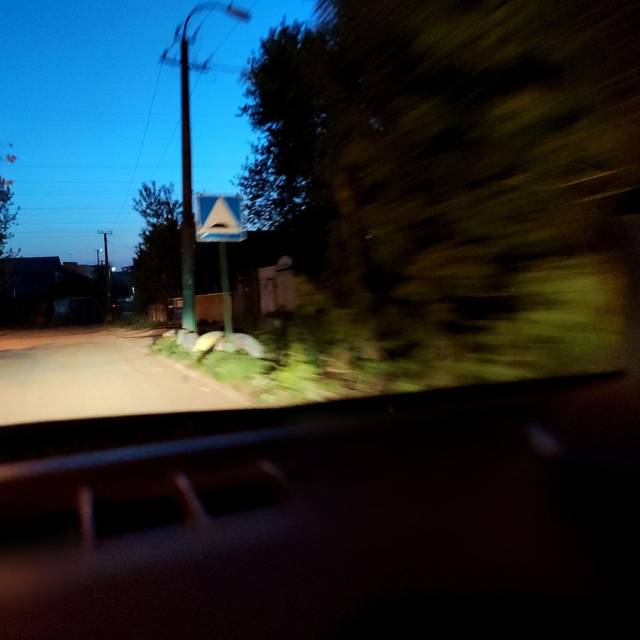
Region: Russia
Coordinates: 57.99, 56.213